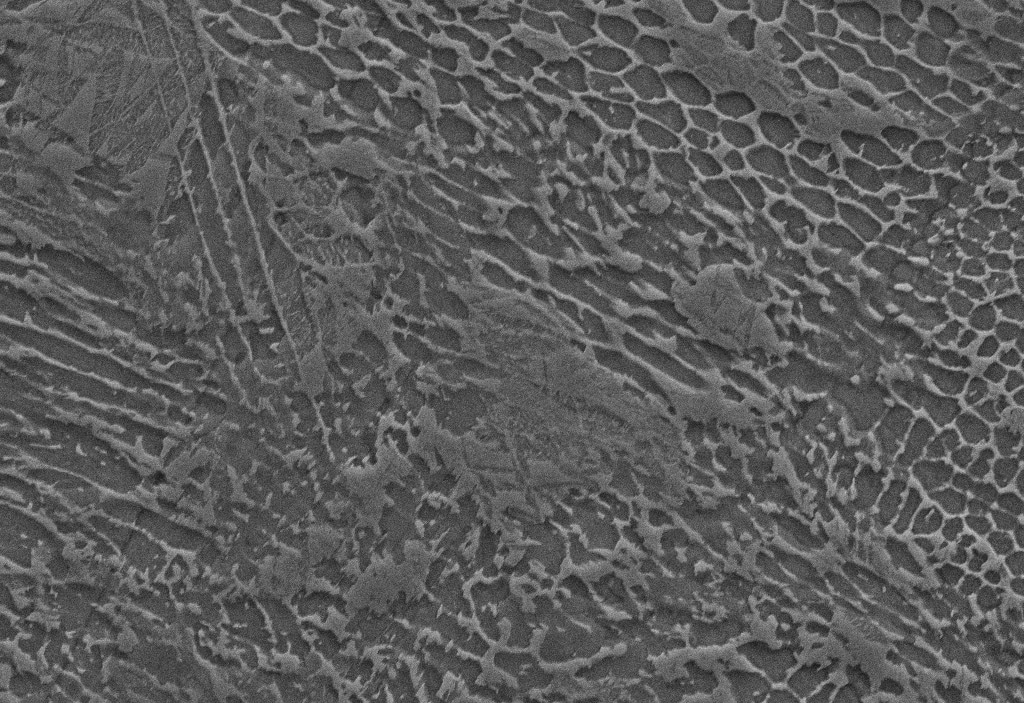
SEM micrograph, magnification: 10000x, scale bar: 2 µm
Phase areas (pixels) — Matrix: 208532; Austenite: 369010; Martensite/Austenite: 142330; Precipitate: 0; Defect: 0; total: 719872